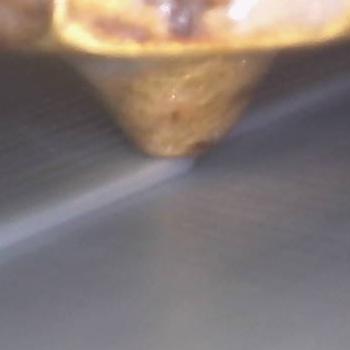
Flow rate: 47%